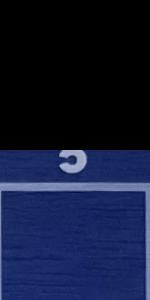
Label: Empty